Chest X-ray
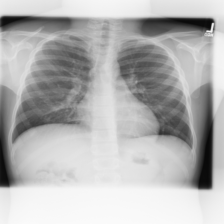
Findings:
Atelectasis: negative
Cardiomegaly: negative
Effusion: negative
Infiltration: negative
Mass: negative
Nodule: negative
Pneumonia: negative
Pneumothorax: negative
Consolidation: negative
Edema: negative
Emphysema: negative
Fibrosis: negative
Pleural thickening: negative
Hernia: negative